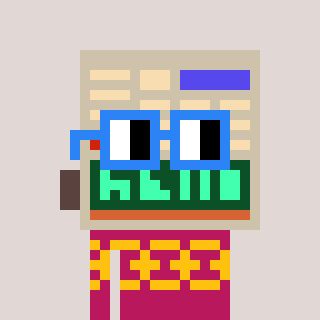
a pixel art character with square blue glasses, a calculator-shaped head and a darkpink-colored body on a warm background